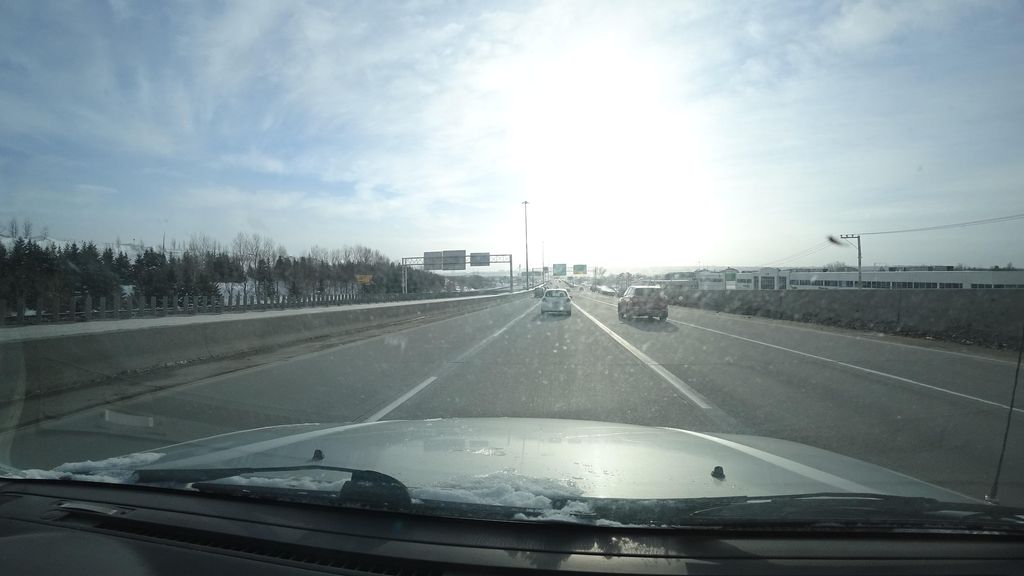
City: quebec_city